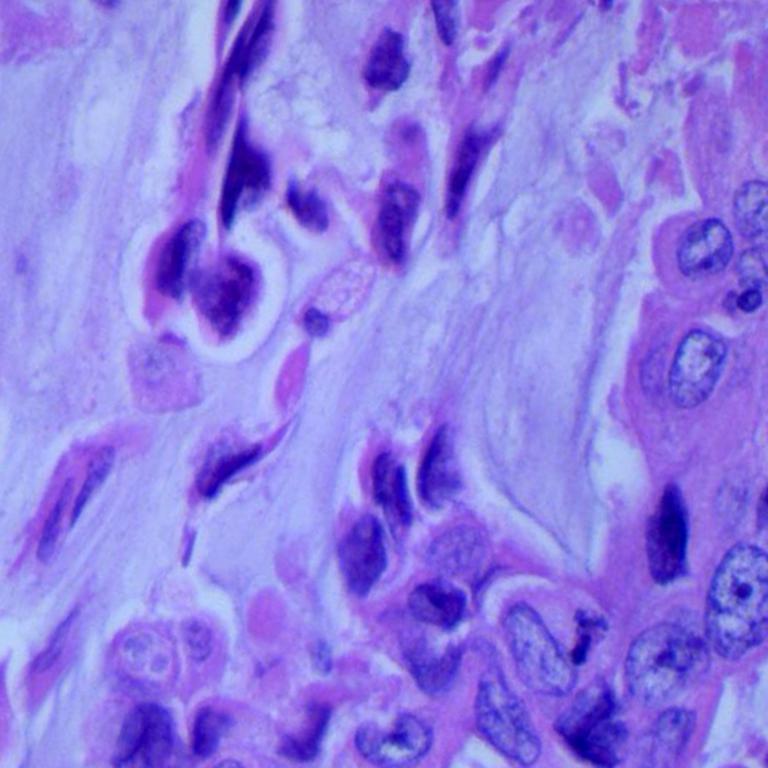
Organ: lung
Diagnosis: adenocarcinomas